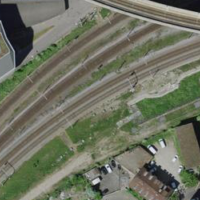
EUNIS habitat code: 57
Species observed at this site:
Sedum album
Galleria mellonella